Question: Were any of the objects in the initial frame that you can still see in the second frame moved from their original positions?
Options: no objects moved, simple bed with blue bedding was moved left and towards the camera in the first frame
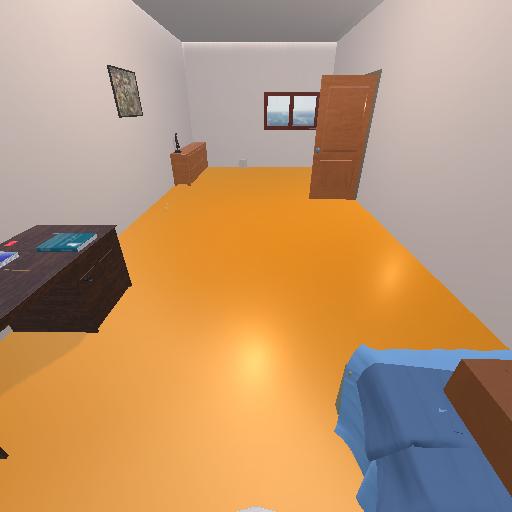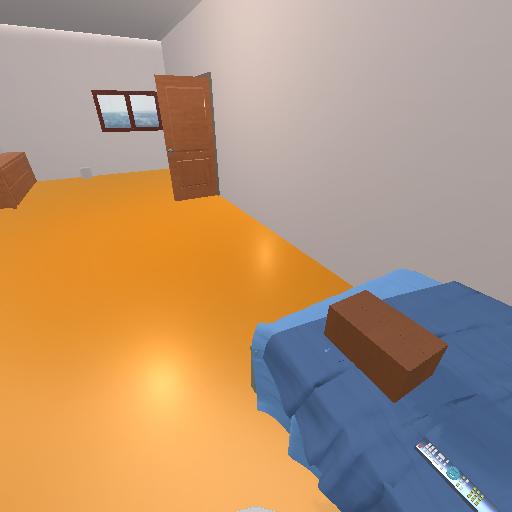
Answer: no objects moved